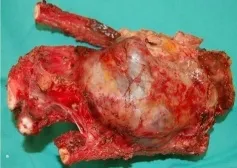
Gross appearance of the resected chest wall.
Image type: medical_photograph (other_medical_photograph)